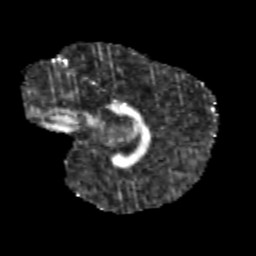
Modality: FA
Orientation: sagittal
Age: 10
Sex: male
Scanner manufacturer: siemens
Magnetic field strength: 3 T
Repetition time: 3.8 s
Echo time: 0.07 s